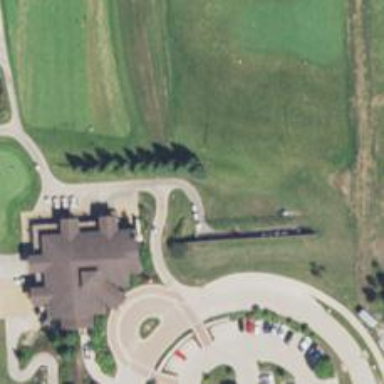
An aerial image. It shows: Service road designated as golf cart path.